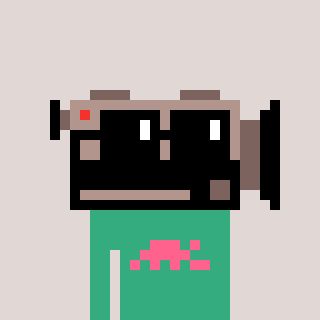
a pixel art character with square black sunglasses, a camcorder-shaped head and a teal-colored body on a warm background